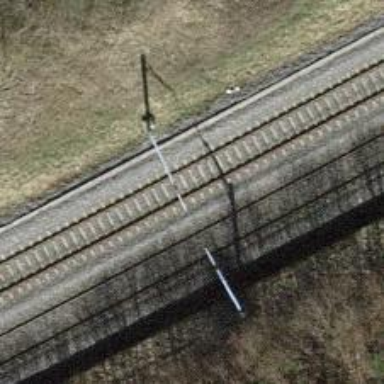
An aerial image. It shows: Single railway track with electrification through contact line.